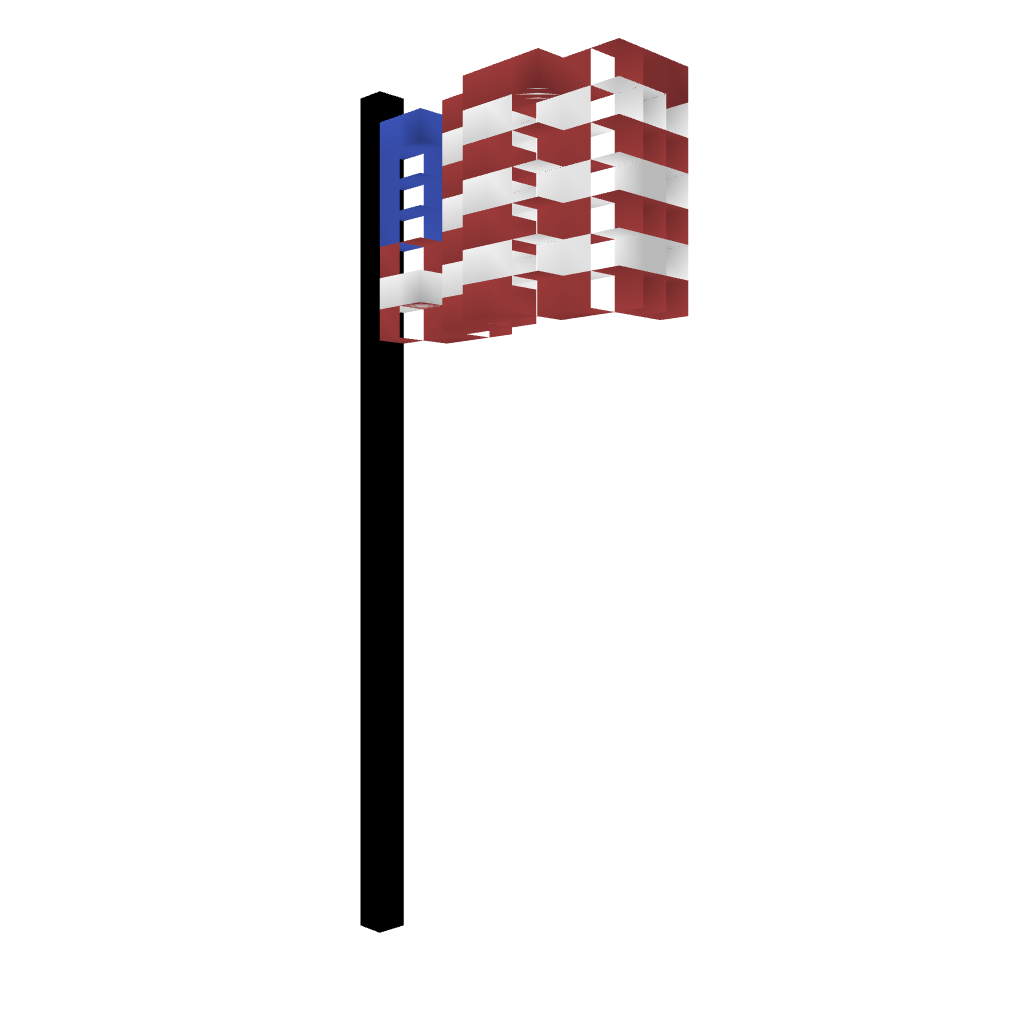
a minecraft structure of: USA Flag! high quality